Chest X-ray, PA view. Patient: 47 years old, sex F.
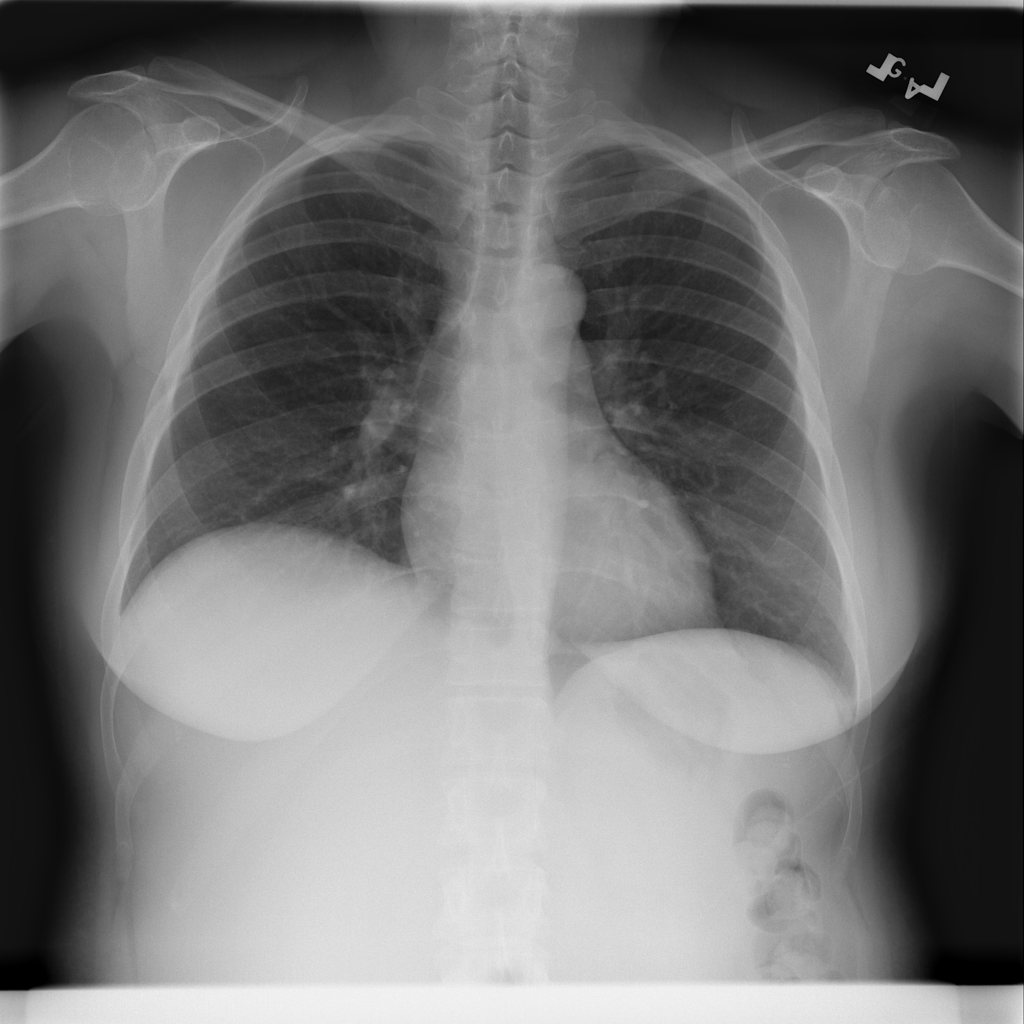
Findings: No Finding